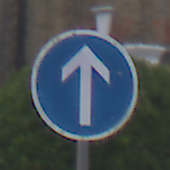
Verkehrszeichen: VorgeschriebeneFahrtrichtungGeradeaus
Umgebung: Outdoor, Urban
Tageszeit: MorningAfternoon
Wetter: Overcast
Licht: Natural
Jahreszeit: NotSpecified
Kontrast: LowContrast